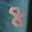
Label: 8